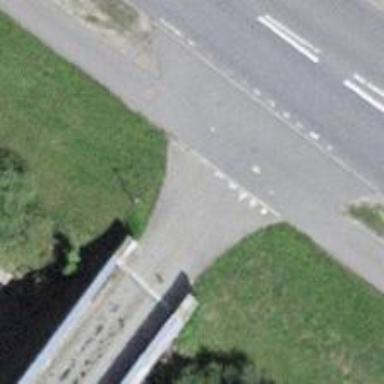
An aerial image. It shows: Unmarked crossing on the road.